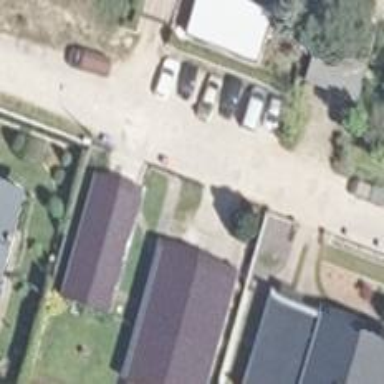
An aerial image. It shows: Car repair shop.